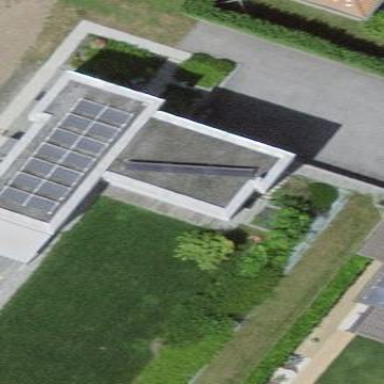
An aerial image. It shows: Building with pyramidal-shaped roof.